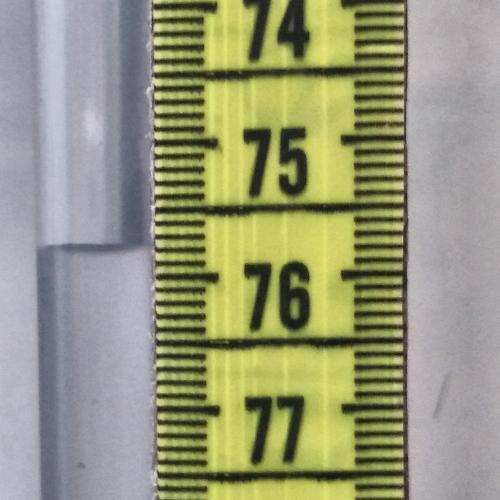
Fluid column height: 75.8 cm